Question: The root is a VBox if that has any relevance.
'''
Label cluedo = new Label("Cluedo");
cluedo.setFont(new Font("Cambria", 32)); // OFFENDING LINE
cluedo.setAlignment(Pos.CENTER);
cluedo.setTextFill(Color.web("#0076a3"));
root.getChildren().add(cluedo);
'''
Using NetBeans IDE 8.1:

Thanks
Update 1:
Here is my code for my main class
<URL>
Thanks
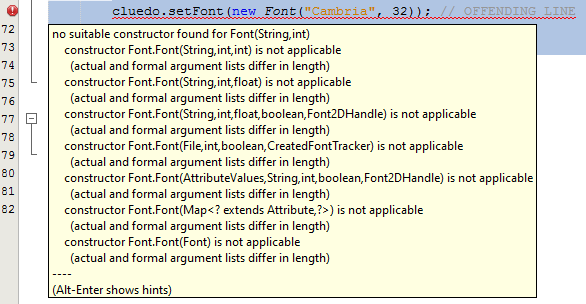
Answer: You cannot call the constructor with the parameters you provided. The constructor needs a third parameter, if you wanted to set the font size too.
Please see <URL> for the action you actually wanted to perform.
Your code should be the following:
'''
new Font("Cambria", 0, 32);
'''
The extra zero is a shorter way to write the 'java.awt.Font.PLAIN' constant.
Also as stated out in the comments, you could use a 'double' instead of the 'int' and it will also work with your code:
'''
new Font("Cambria", 32.0);
'''